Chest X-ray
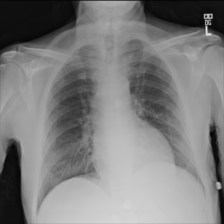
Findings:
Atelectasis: negative
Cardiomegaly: negative
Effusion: negative
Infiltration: negative
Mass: negative
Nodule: negative
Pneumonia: negative
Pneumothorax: negative
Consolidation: negative
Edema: negative
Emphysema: negative
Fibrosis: negative
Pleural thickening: negative
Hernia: negative